Question: I have a table with a couple of rows:
'''
<tr class='data'>
<td class='img'><img class='thumbnail' src='ProductImages/img_1894_72.jpg'/></td>
<td class='bc_img'><img class='thumbnail' src='ProductImages/img_1893_72.jpg'/></td>
</tr>
<tr class='data'>
<td class='img'><img class='thumbnail' src='ProductImages/img_1318_72.jpg'/></td>
<td class='bc_img'><img class='thumbnail' src='ProductImages/img_1646_72.jpg'/></td>
</tr>
'''
The images in the cells are thumbnail images (the 72 in the name specifies a 72px width). I want to write some jQuery that will let me click the second td in either row, sense which of the two rows I chose, and replace the src image in that row with a larger version of the same image, i.e., replace the 72 in the src name with a 300.
My problem is getting from the clicked td to the raw img node within that td. I've been playing with:
'''
$("td.bc_img").click(function () {
console.log("1. this is " , this);
imgNode = $(this).find('img').get();
console.log("2. imgNode is " , imgNode);
console.log("3. imgNode.src is " , imgNode.src);
var thumbSrc = ?; // not sure how to get this
var bigImgSrc = thumbSrc.replace(/_72\.jpg/, "_900.jpg");
});
'''
And that produces the console output:

But that doesn't seem to be what I need. I think I need to get something that looks like:
'''
<img class="thumbnail" src="ProductImages/img_1893_72.jpg">
'''
before I can add .src to it and modify the src.
Thanks for any help.
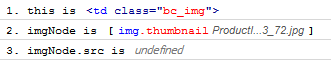
Answer: Your selector is returning an array of elements (notice the square brackets around the prettified console text), which has no 'src' property. Get the first element of that array (or use '.get(0)', which does the same thing):
'''
> $('img').get();

> $('img').get()[0];
<img src="foo.jpg" />
> $('img').get(0);
<img src="foo.jpg" />
'''
You can also get the 'src' attribute out of the jQuery object using '.attr('src')'